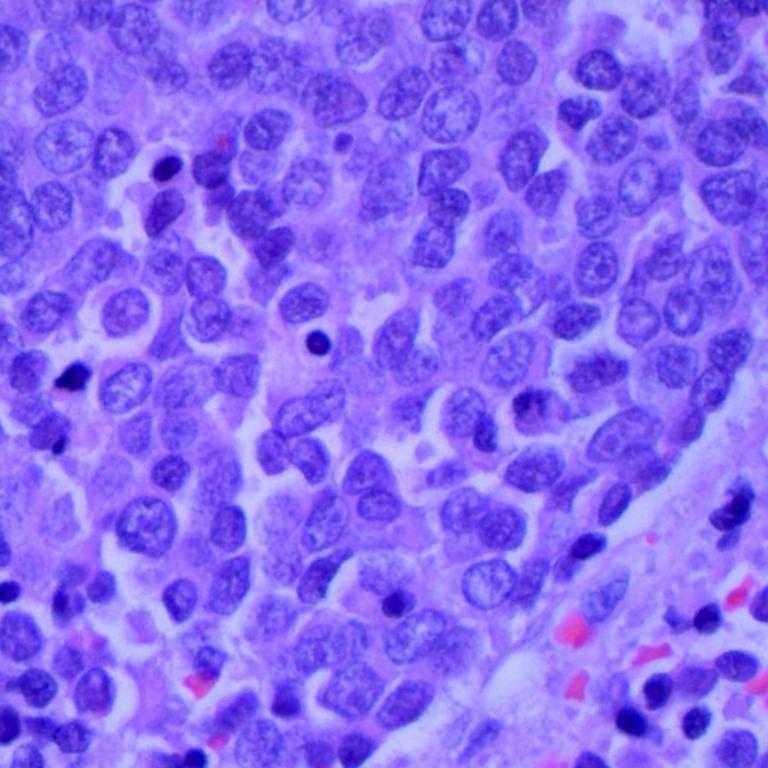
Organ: lung
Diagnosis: squamous carcinomas